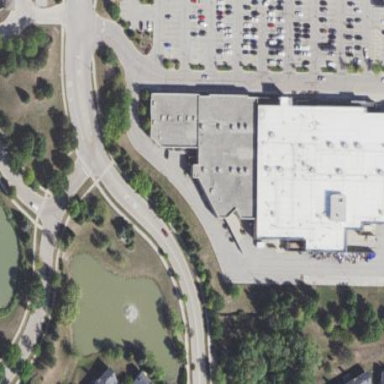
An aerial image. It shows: Retail building.